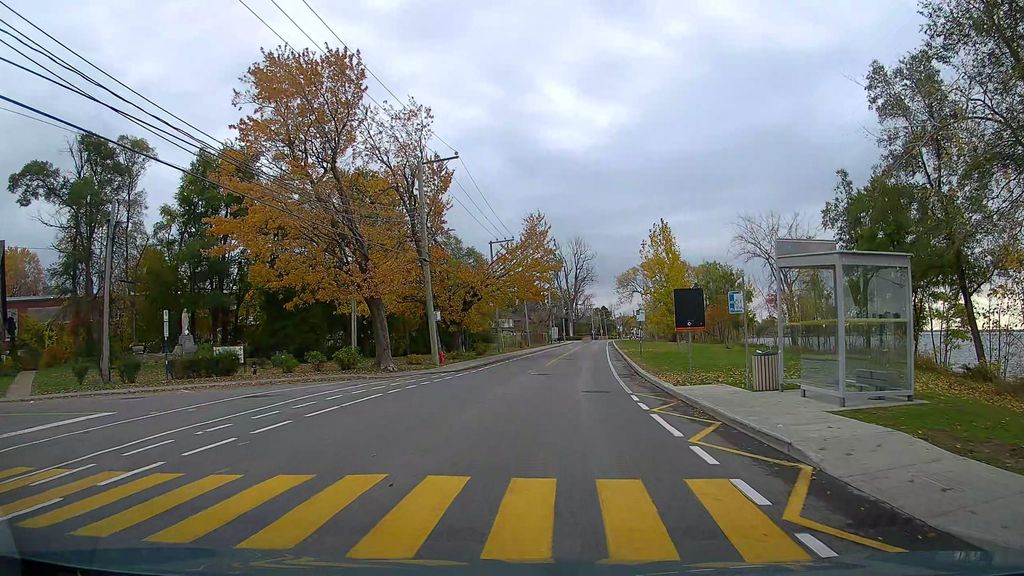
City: montreal